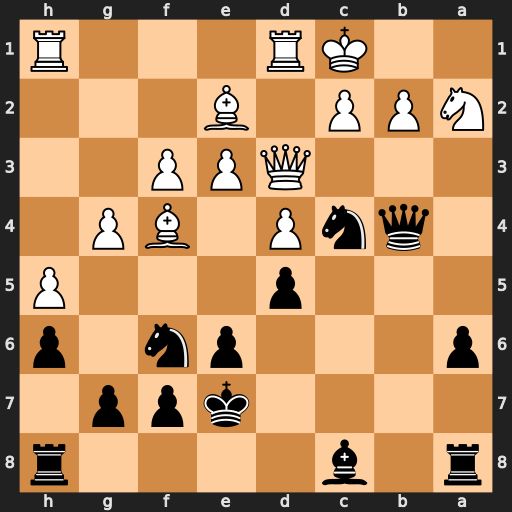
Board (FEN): r1b4r/4kpp1/p3pn1p/3p3P/1qnP1BP1/3QPP2/NPP1B3/2KR3R
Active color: b
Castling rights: -
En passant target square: -
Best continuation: Qxb2#